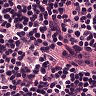
Metastatic tissue present: no